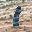
Label: 1